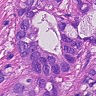
Metastatic tissue present: yes